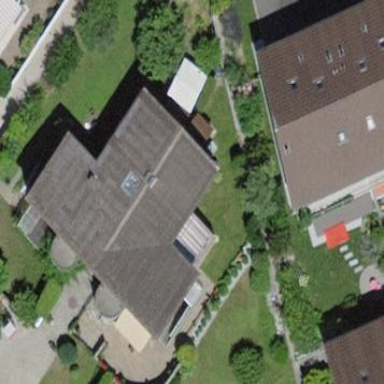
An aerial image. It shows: Simple house.